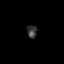
Tissue: skin
Cell type: Epithelial cells
Senescence score: 0.2763
Nuclear area (px): 125
Mean DAPI intensity: 58.928